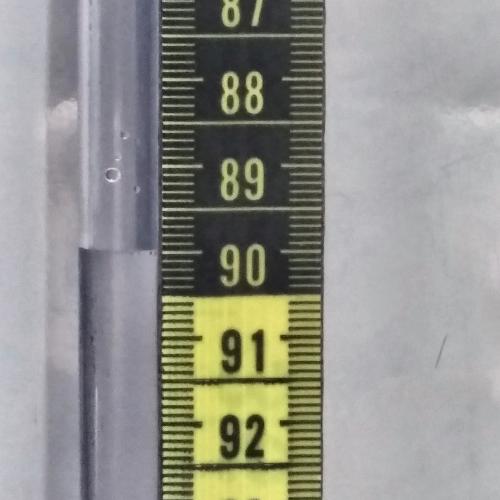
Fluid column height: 90.0 cm